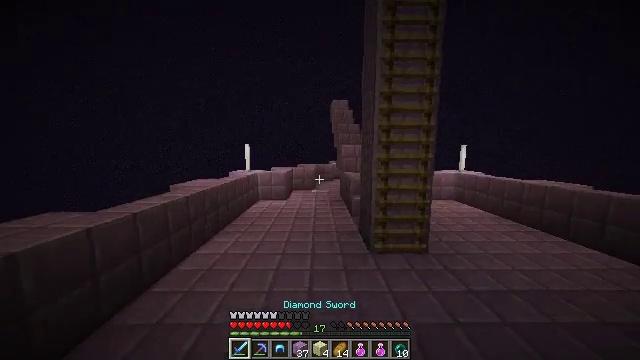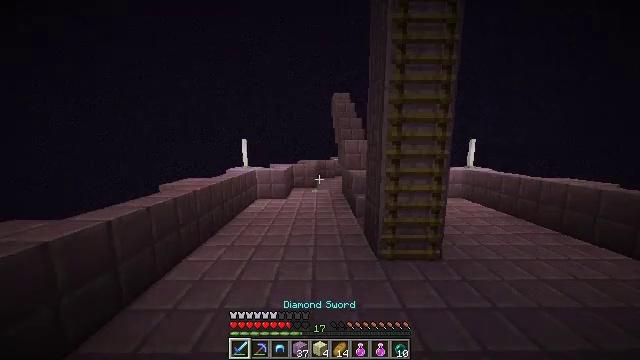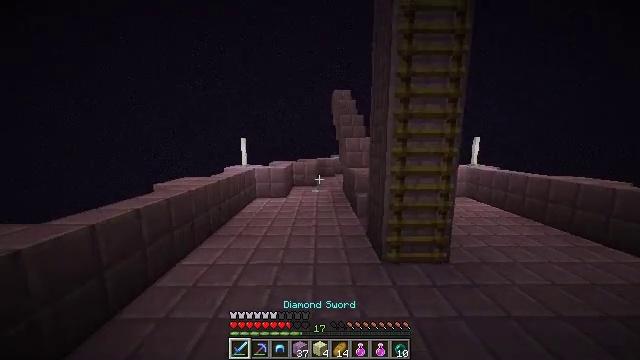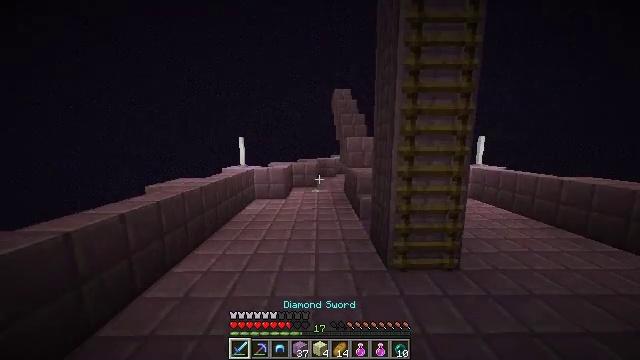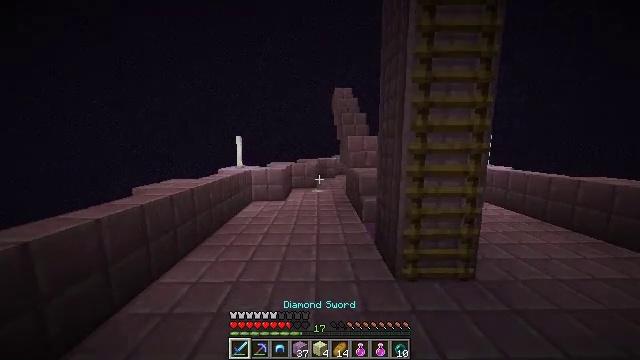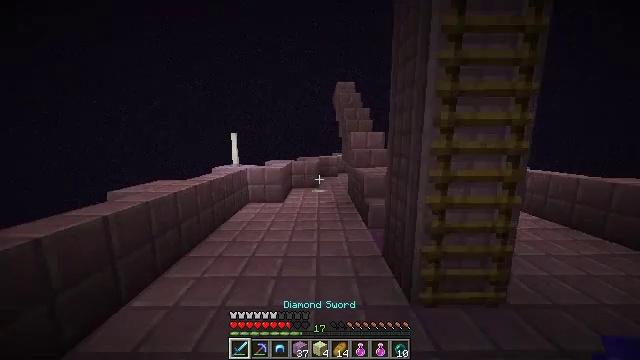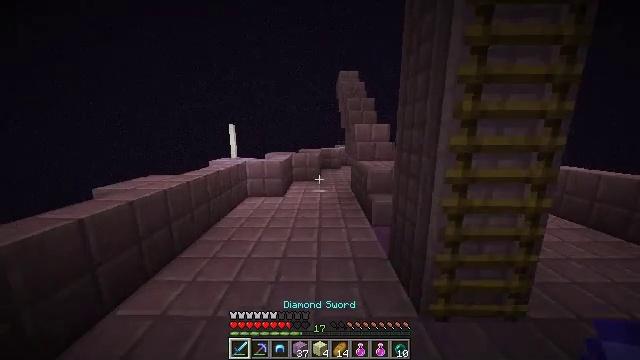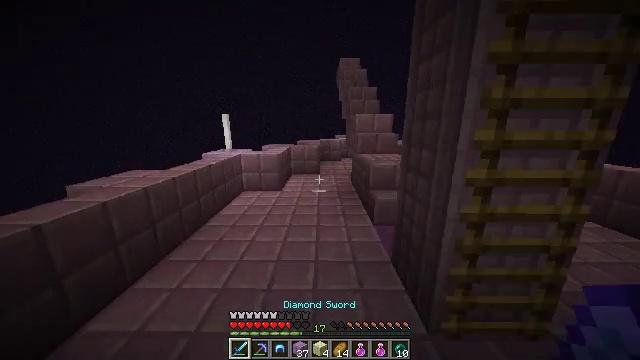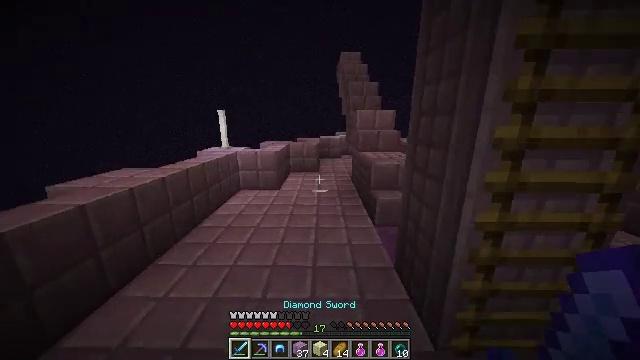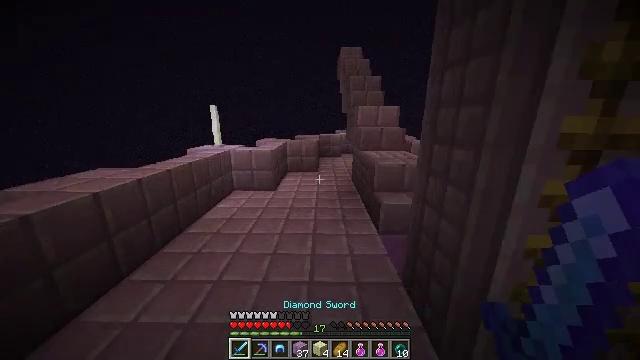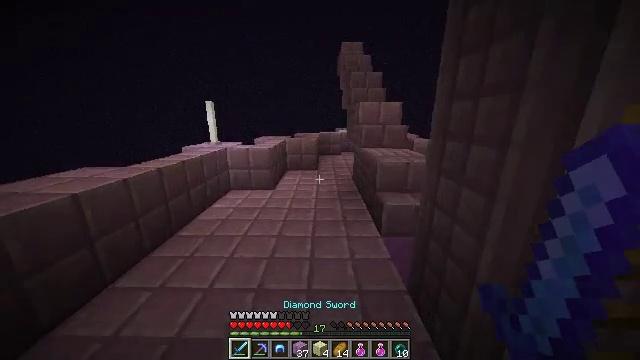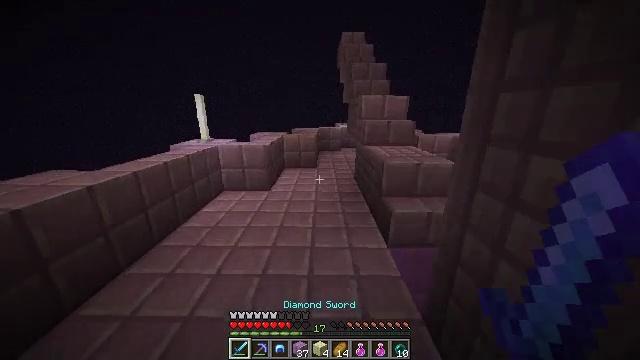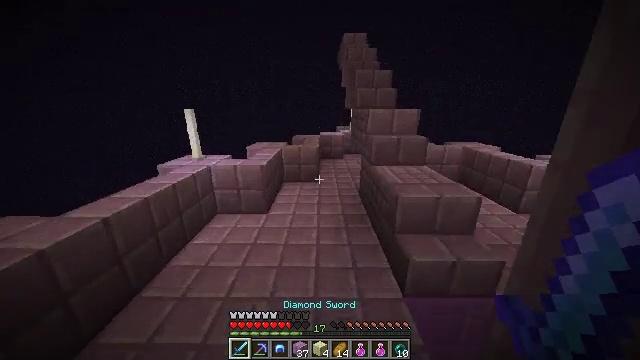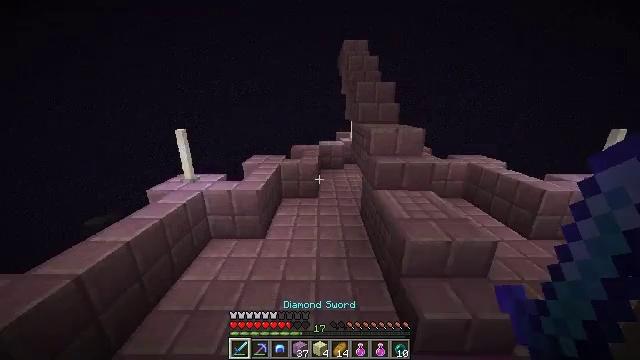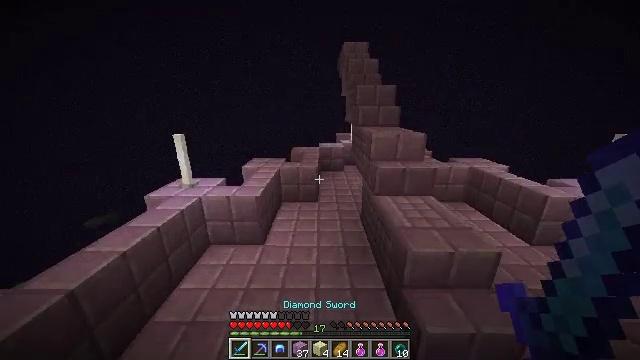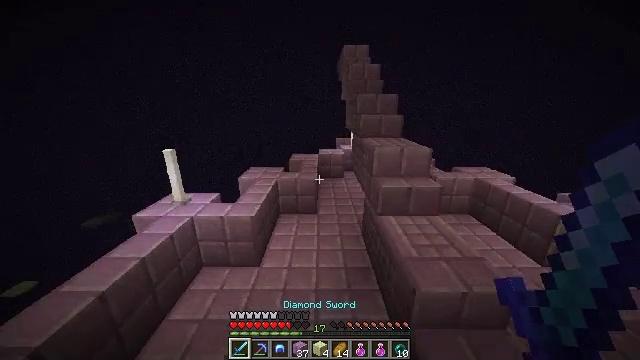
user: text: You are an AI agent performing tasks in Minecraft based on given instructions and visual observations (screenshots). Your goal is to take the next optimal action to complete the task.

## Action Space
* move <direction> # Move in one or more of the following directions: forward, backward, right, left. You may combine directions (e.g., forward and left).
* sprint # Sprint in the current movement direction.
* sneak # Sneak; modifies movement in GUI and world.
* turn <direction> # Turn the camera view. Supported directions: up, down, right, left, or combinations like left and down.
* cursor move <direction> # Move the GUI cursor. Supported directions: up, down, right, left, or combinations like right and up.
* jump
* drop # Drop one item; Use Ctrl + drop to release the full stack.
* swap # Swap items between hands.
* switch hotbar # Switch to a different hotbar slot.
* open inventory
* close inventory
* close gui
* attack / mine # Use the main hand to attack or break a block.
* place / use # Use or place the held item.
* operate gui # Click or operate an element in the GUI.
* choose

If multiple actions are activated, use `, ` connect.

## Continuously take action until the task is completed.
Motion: motion action
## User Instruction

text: Gather an end rod from the structure.
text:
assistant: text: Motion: move forward, turn down
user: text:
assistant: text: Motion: move forward
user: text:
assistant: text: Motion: move forward, sprint
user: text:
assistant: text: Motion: move forward, sprint
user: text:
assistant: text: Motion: move forward, sprint
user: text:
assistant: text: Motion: move forward, sprint, turn down
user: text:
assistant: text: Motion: move forward, sprint, turn down
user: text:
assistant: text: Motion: move forward, sprint
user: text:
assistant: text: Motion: move forward, sprint
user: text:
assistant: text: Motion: move forward, sprint
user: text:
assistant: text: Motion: move forward, sprint, turn down
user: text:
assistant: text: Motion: move forward, sprint, jump
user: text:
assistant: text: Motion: move forward, sprint, jump
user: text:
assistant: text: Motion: move forward, sprint, jump
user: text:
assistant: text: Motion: move forward, sprint, jump
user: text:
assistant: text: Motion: move forward, sprint, jump
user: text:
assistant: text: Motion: move forward, sprint, jump
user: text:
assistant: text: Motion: move forward, sprint, jump
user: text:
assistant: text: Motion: move forward, sprint, jump
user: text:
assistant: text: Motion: move forward, sprint, jump
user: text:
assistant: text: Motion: move forward, sprint, jump
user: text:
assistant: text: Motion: move forward, sprint, jump
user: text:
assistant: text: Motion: move forward, sprint, turn down, jump
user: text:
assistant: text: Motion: move forward, sprint, turn down, jump
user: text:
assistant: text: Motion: move forward, sprint, jump
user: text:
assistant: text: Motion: move forward, sprint, jump
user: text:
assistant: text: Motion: move forward, sprint, jump
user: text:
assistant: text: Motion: move forward, sprint, jump
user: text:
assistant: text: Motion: move forward, sprint
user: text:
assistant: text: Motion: move forward, sprint